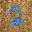
Label: 2